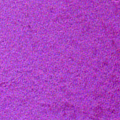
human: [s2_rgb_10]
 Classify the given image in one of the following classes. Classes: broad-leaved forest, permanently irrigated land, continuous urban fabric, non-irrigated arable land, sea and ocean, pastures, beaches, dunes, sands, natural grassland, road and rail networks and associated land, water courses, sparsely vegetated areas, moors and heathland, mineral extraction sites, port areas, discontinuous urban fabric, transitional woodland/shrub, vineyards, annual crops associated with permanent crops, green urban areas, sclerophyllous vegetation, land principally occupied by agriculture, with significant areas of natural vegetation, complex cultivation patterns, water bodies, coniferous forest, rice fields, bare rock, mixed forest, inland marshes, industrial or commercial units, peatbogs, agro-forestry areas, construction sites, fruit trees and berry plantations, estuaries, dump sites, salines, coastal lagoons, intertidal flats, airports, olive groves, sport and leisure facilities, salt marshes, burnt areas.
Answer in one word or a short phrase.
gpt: sea and ocean